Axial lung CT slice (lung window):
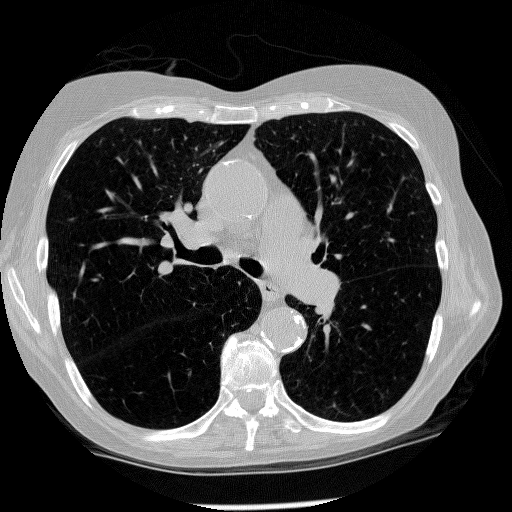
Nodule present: no